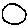
Label: circle